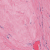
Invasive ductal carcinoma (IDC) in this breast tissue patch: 1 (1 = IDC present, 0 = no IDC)